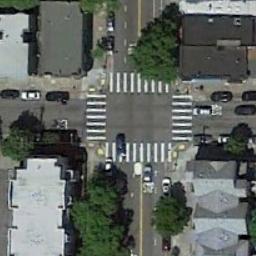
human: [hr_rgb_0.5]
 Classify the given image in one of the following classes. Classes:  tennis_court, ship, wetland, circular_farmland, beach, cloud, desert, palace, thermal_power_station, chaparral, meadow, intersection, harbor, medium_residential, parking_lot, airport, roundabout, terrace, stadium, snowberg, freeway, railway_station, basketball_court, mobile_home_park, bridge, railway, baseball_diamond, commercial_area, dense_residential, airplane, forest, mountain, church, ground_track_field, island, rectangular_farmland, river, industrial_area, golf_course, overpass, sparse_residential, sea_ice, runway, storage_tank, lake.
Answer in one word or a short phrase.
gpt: intersection